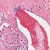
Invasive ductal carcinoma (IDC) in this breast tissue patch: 0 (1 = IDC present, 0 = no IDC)